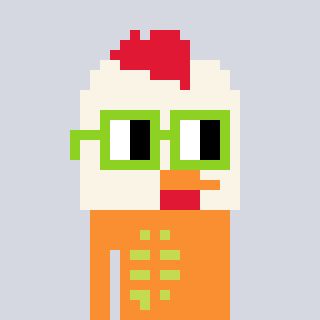
a pixel art character with square light green glasses, a chicken-shaped head and a orange-colored body on a cool background